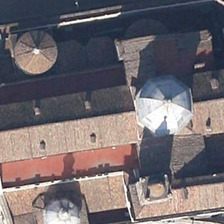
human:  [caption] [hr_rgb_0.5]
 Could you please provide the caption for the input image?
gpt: on either side of the white church are red buildings .

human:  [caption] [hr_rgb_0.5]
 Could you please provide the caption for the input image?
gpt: several cars are near a red church .

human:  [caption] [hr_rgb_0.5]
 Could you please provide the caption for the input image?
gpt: the white church is located in the center of the square .

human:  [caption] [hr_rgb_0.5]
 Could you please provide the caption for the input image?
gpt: several cars are near a red church .

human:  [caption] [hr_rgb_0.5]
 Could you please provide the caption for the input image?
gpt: the white church is located in the center of the square .